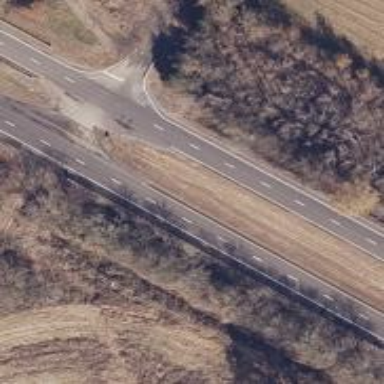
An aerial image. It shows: Trunk highway.